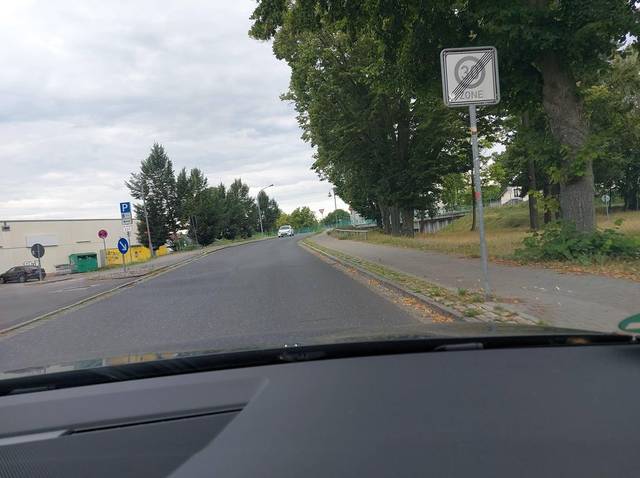
Region: Germany
Coordinates: 52.673, 13.281